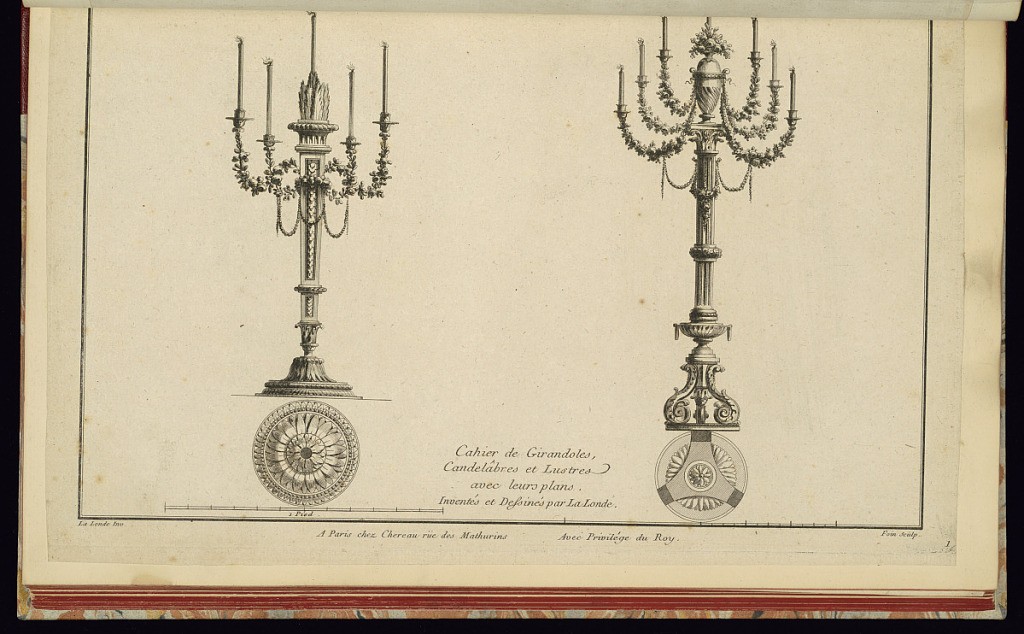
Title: Two Candelabra Designs
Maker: Richard de Lalonde, French, active 1780–96
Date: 1775-1788
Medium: Etching on off-white laid paper
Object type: Print
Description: Designs for two candelabra. The five-arm candelabra at left has arms made of leaves, draped with garlands of beads, and a shaft with an inset of flowers. The six-arm candelabra at right has arms made of draped flowers attached to a vase on top of a column with a Corinthian capital, a fluted shaft, and a tri-pedestal base of scrolling acanthus leaves. Below either candelabrum is a cross section of the base design. The plate is signed and numbered.